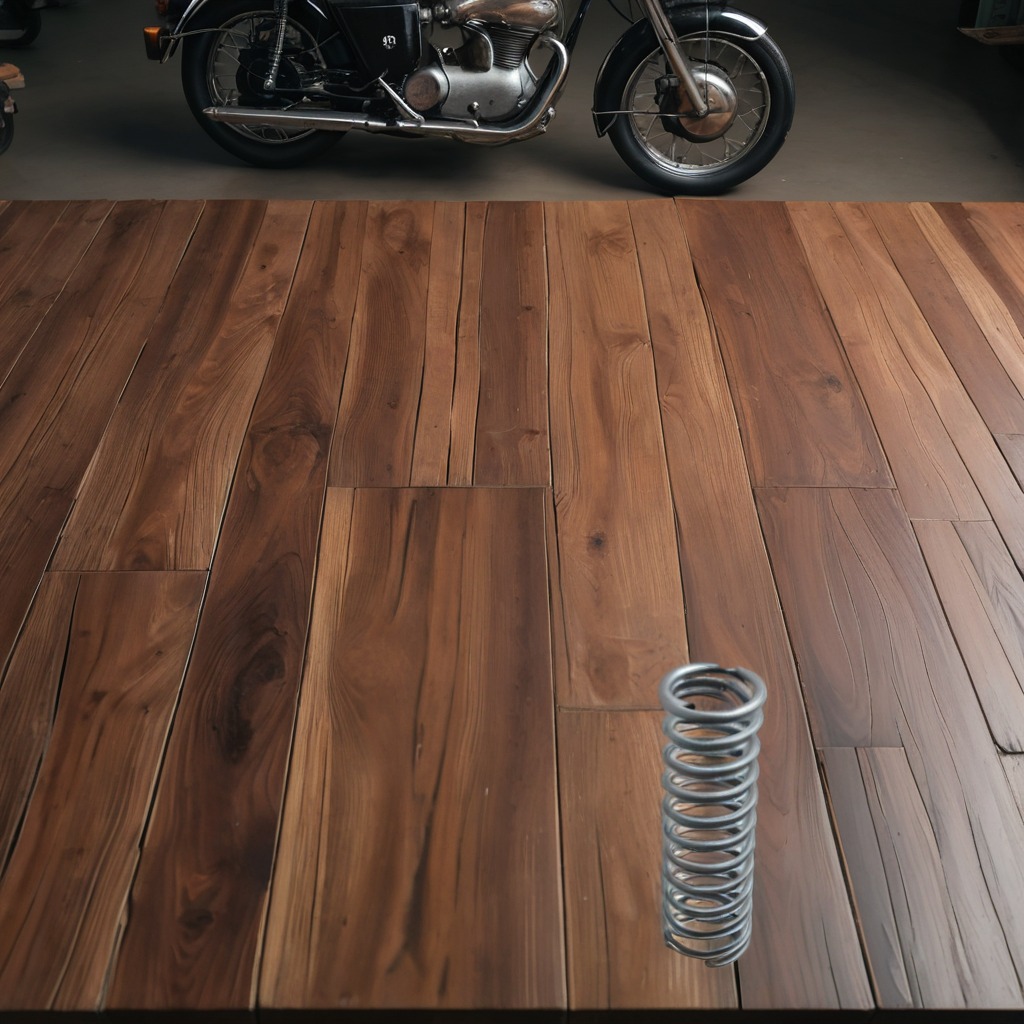
A coiled metal spring lies on an oil-spilled wooden table in a vintage motorcycle garage.